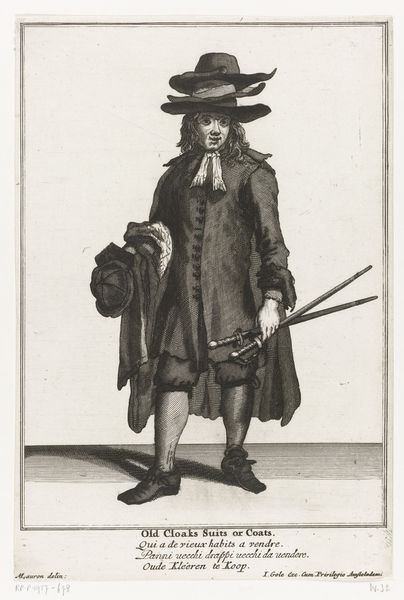
Titel: Verkoper van tweedehandskleding
Künstler: Jacob Gole
Standort: Amsterdam
Institution: Rijksmuseum
Schlagwörter: gemälde, mann, hut, zeichnung, mode, kleidung, porträt, mantel, verkäufer, druckgraphik, schwert, degen, mittelalter, kupferstich, albrecht dürer, seriendruck, kleidumh